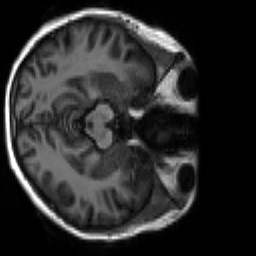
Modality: T1w
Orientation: axial
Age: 19
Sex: female
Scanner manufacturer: siemens
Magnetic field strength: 3 T
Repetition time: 2.3 s
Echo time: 0.00266 s